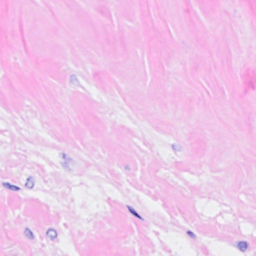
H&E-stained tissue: Breast